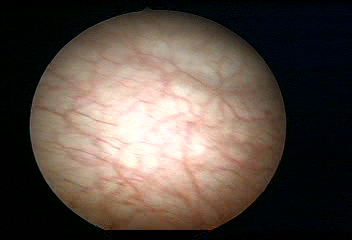
Modality: WLC
Class: Normal mucosa
Bladder cancer association: No